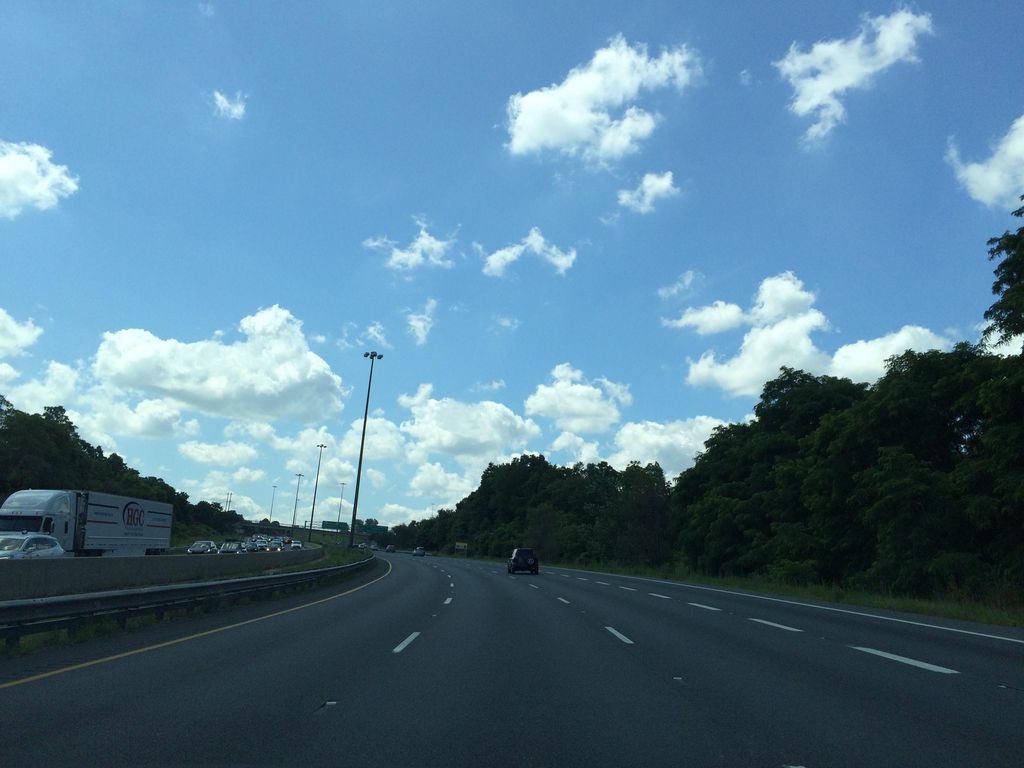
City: hamilton